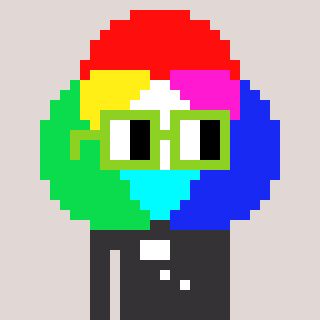
a pixel art character with square light green glasses, a color circle-shaped head and a grayscale-colored body on a warm background